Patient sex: M
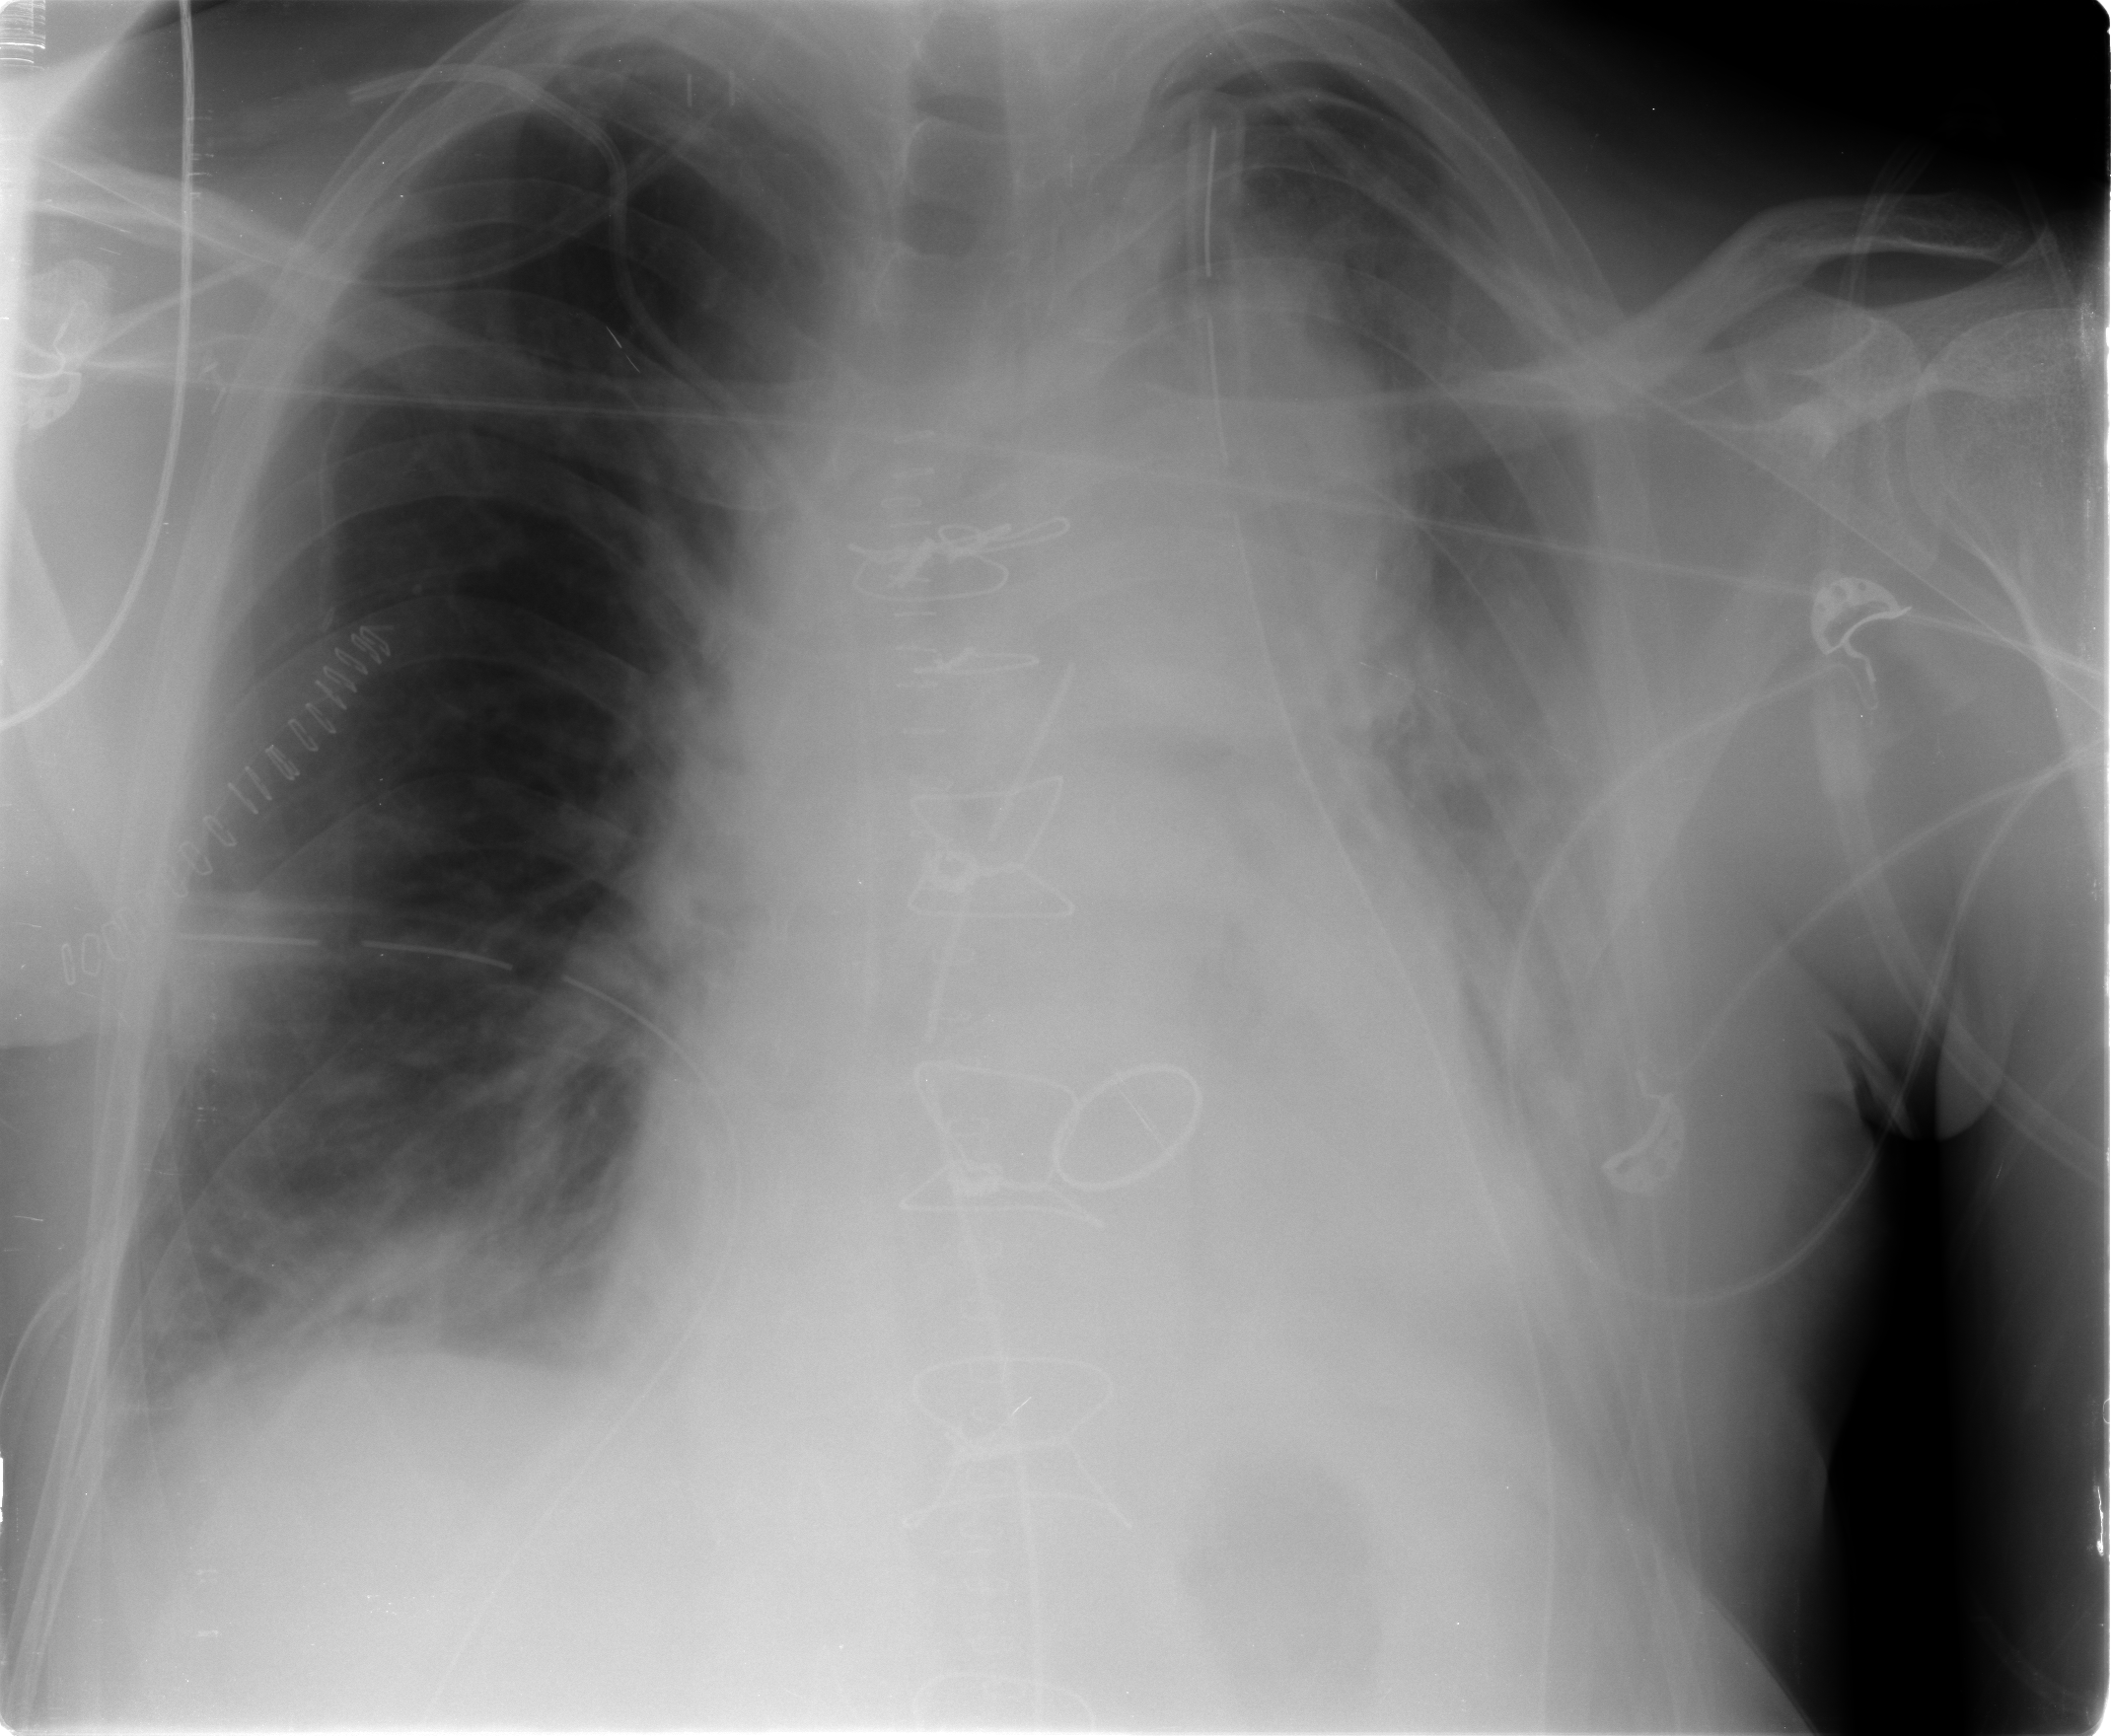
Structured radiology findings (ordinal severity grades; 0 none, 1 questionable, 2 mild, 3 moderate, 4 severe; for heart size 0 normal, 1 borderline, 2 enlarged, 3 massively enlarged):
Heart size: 2
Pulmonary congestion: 2
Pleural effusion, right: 2
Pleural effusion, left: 2
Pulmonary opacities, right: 2
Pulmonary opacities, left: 2
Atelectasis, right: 2
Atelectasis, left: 2